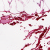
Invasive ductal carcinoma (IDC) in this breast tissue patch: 0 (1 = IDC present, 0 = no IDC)